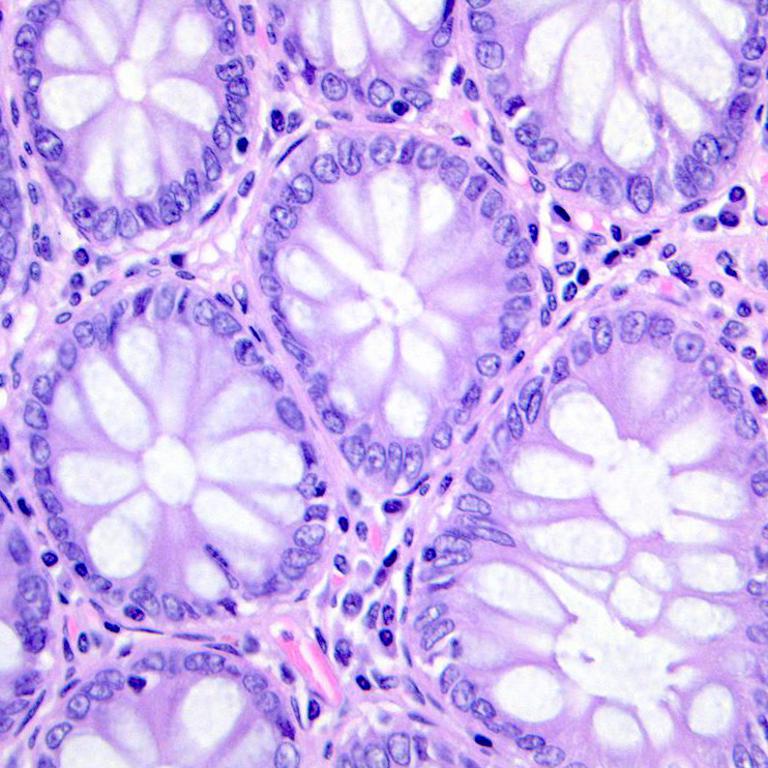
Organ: colon
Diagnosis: benign